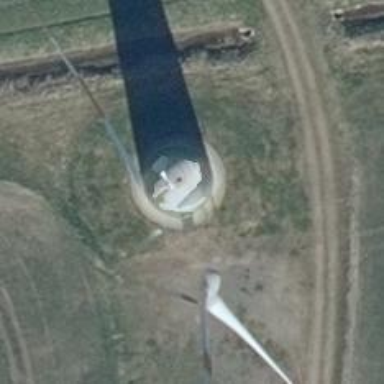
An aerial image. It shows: Wind generator using wind turbines of horizontal axis.